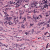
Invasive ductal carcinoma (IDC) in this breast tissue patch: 1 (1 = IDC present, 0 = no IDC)